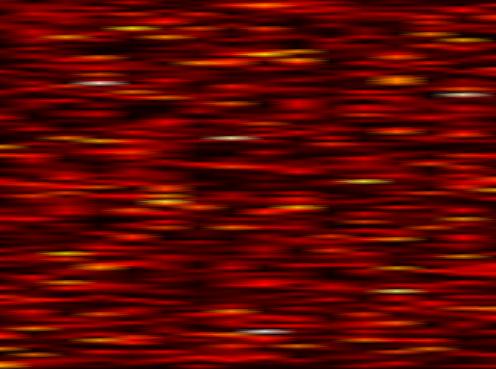
Label: FOFDM